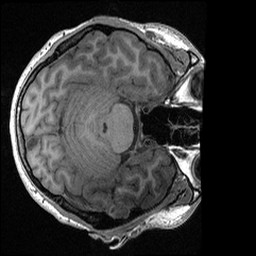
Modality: T1w
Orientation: axial
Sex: male
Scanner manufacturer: ge
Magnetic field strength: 3 T
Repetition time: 0.0064 s
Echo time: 0.00281 s